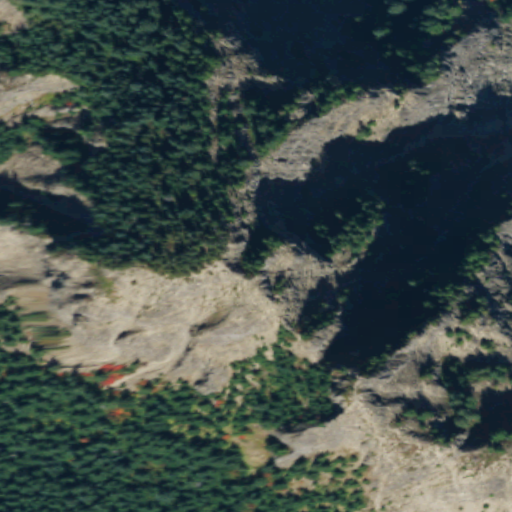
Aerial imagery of mountain in Washington named Tongue Mountain containing evergreen forest, shrub, grassland, and barren land